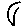
Label: moon